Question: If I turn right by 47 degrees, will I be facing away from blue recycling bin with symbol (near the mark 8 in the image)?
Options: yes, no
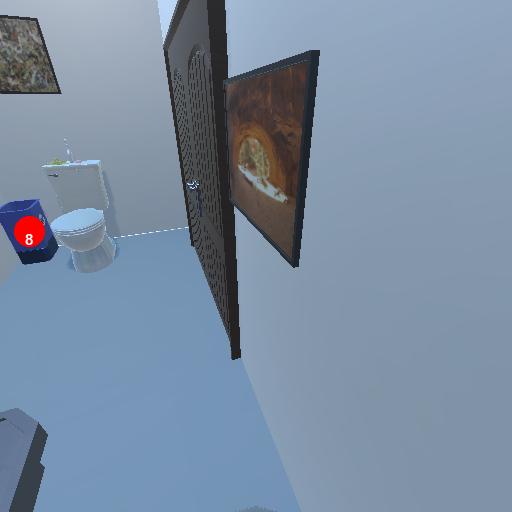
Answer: yes